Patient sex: M
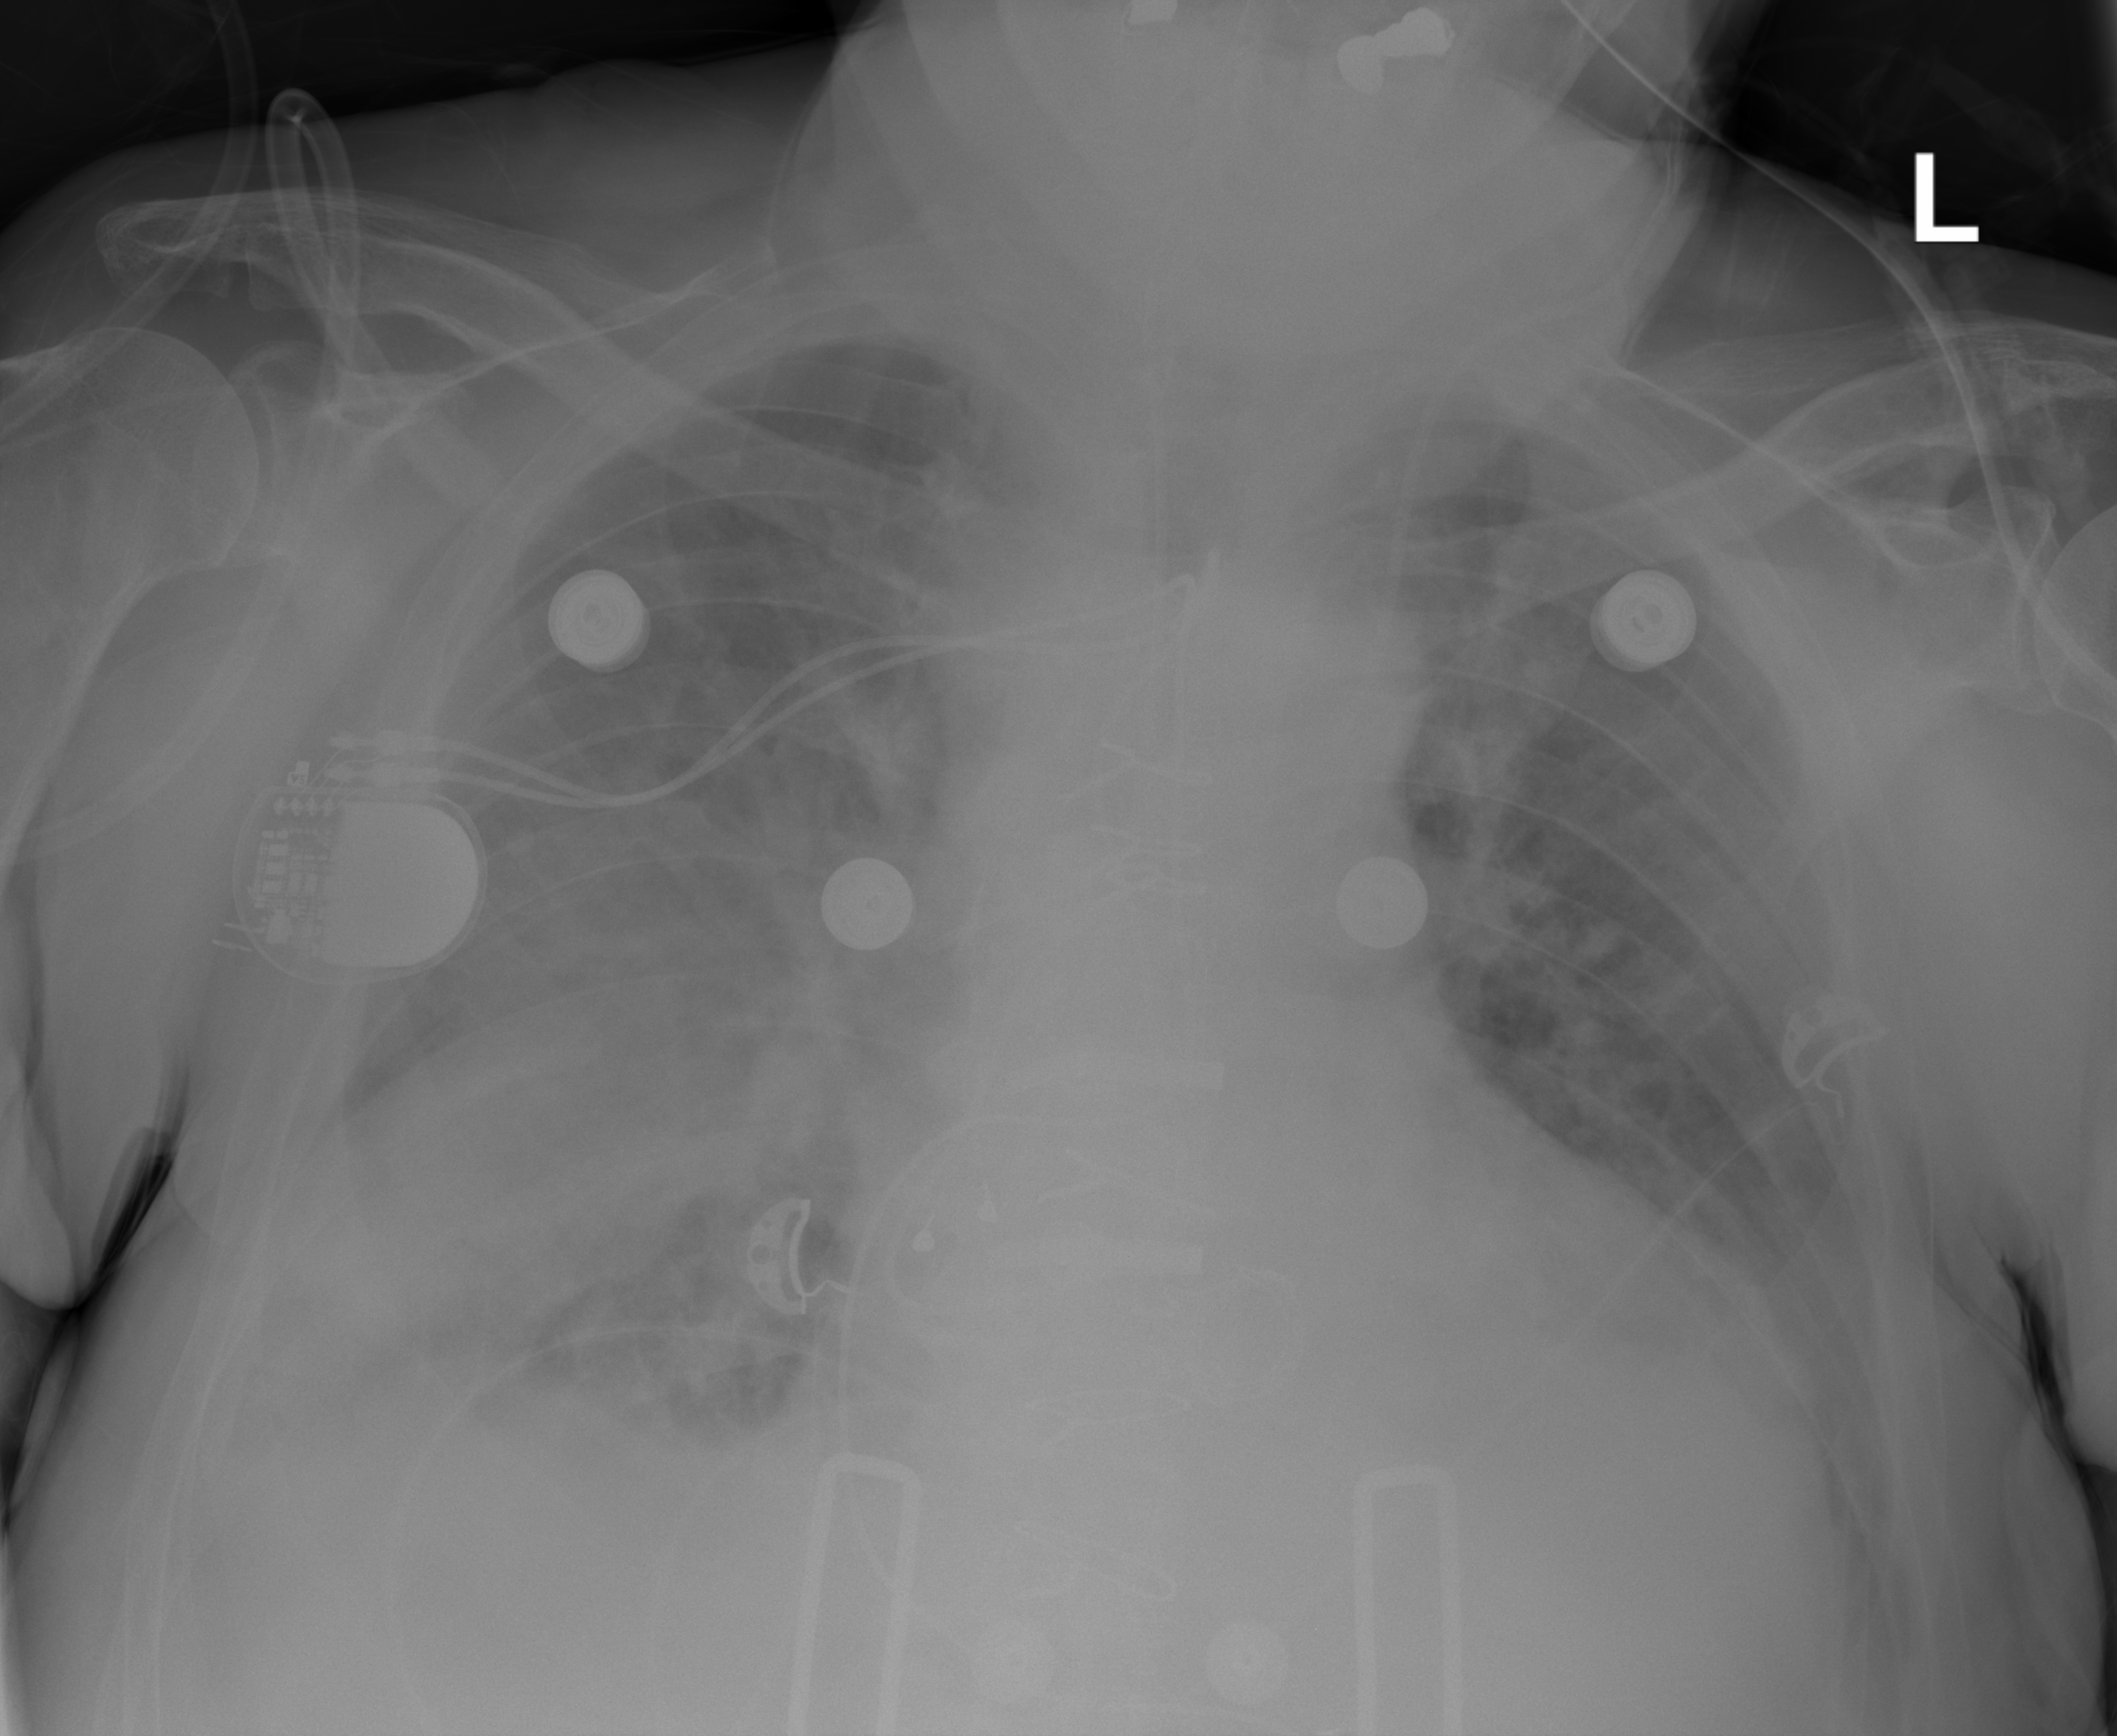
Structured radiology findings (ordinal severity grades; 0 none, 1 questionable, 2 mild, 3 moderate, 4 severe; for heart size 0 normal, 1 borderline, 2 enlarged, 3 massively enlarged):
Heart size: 3
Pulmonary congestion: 3
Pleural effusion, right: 2
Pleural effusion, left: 2
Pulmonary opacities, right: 3
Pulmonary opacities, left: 2
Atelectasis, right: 3
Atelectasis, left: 2